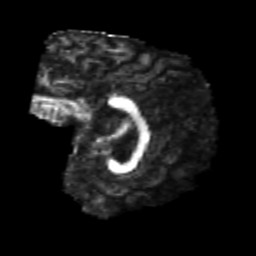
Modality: FA
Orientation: sagittal
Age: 24
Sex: male
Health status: healthy
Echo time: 0.074 s